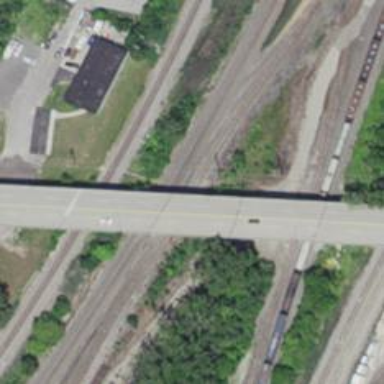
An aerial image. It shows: Railway yard.